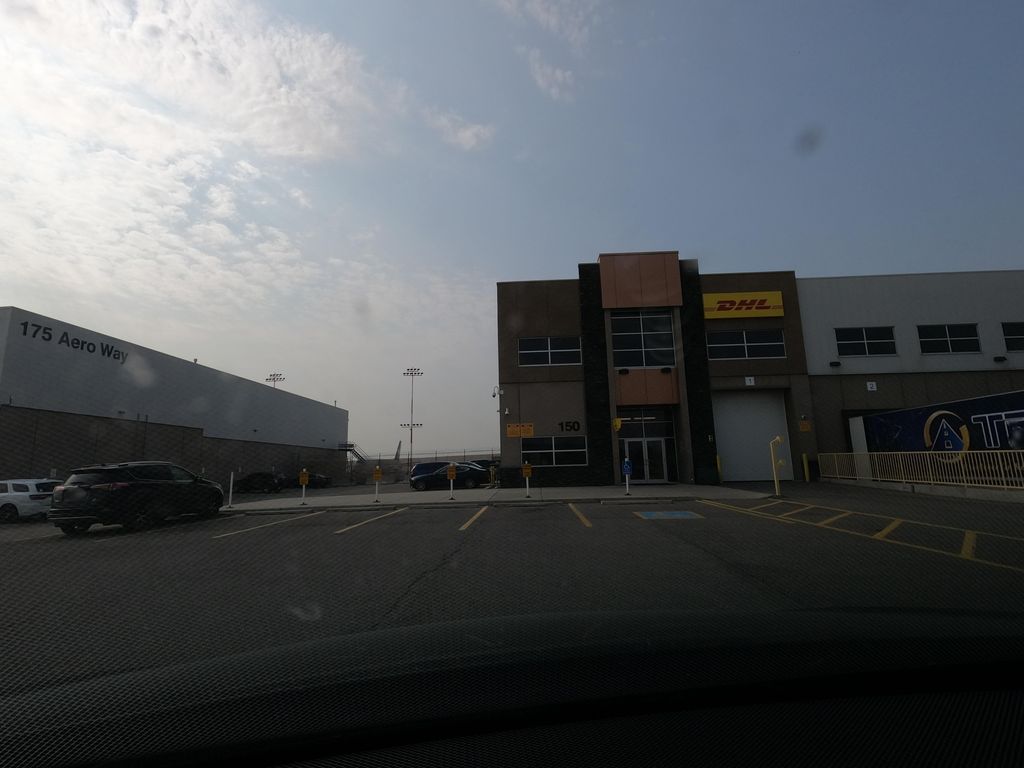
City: calgary